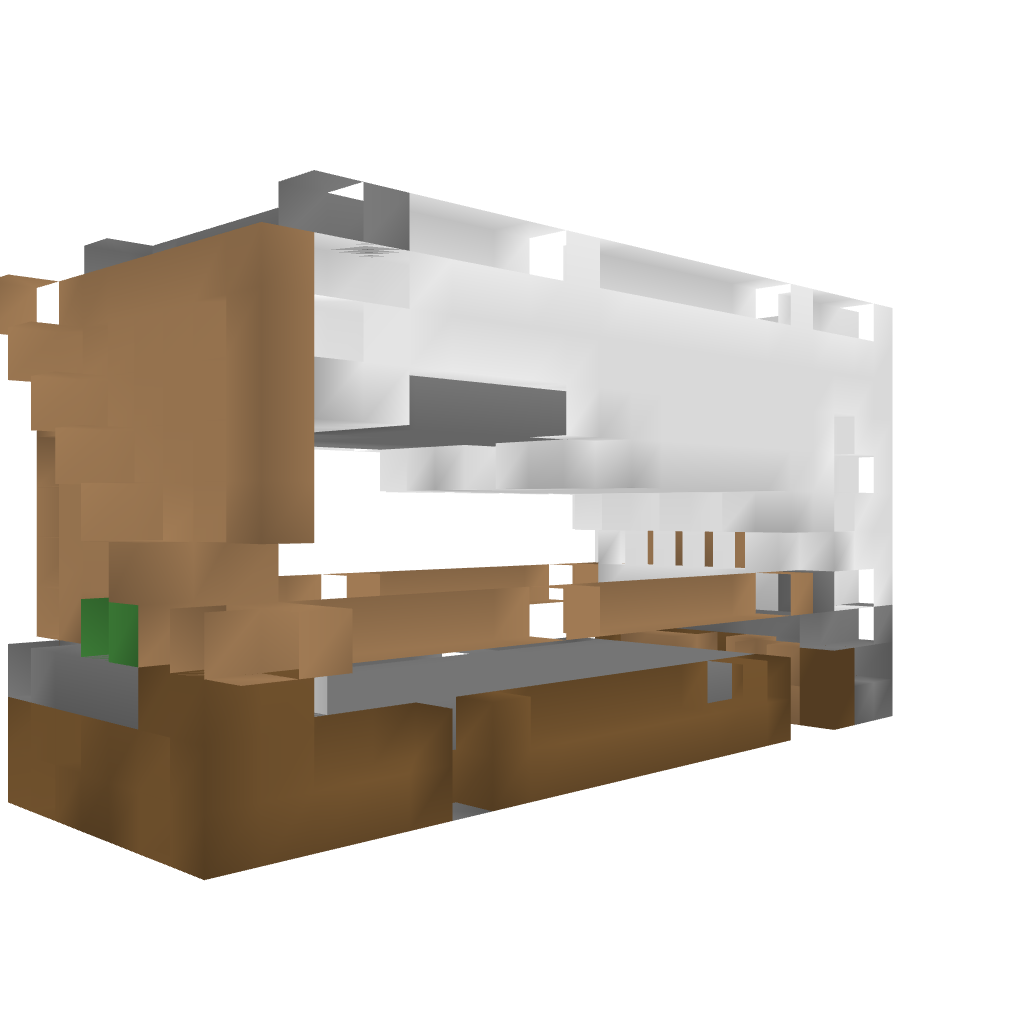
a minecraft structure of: Pig Farm bad low quality